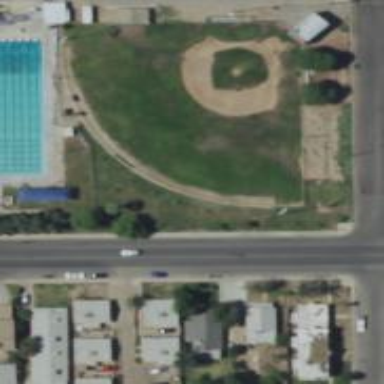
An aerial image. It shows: Baseball pitch for leisure and sports activities.